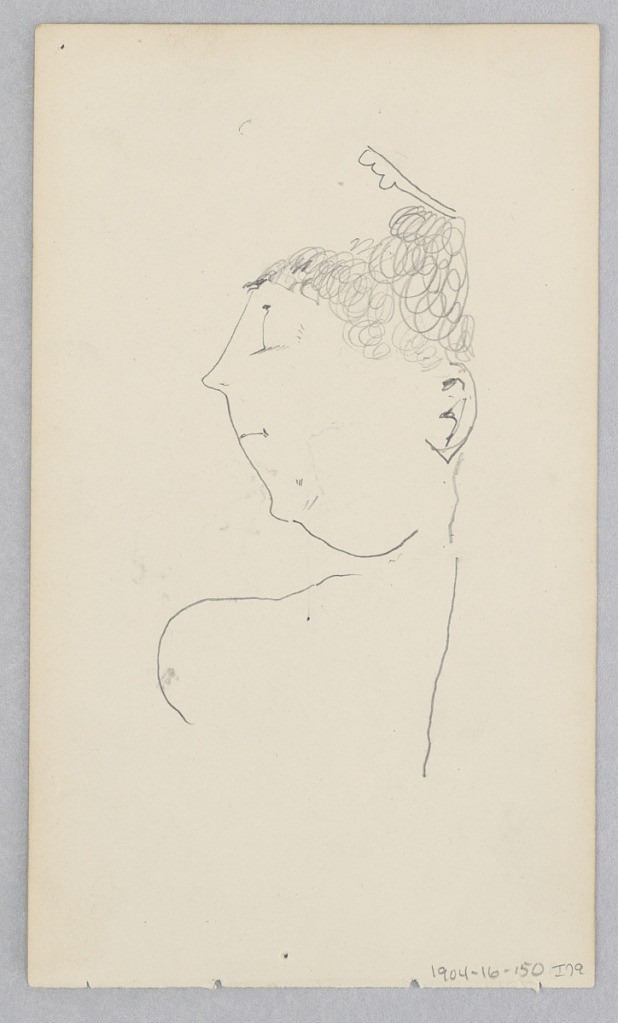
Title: Caricature
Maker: Robert Frederick Blum, American, 1857–1903
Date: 1877
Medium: Graphite on wove paper
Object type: Drawing
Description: Recto: Profile sketch of a woman; Verso: Three sketches of a young female figure wearing a bonnet.